Field crop: maize
Growth stage: 2
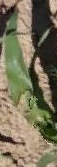
Species: maize